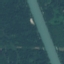
Label: River